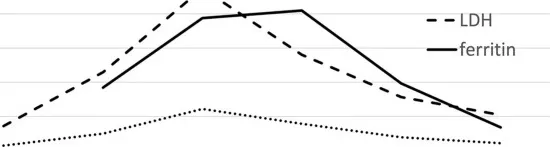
Clinical course and laboratory tests. AST, aspartate aminotransferase; ALT, alanine aminotransferase; IVIG, intravenous immunoglobulin.
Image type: pathology (immunostaining)